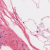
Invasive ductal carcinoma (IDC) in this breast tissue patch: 0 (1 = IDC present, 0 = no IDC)